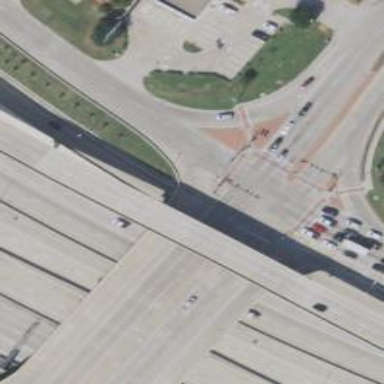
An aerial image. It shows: Secondary link road.